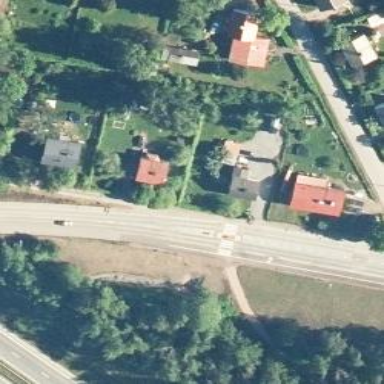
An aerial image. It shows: Crossing road.